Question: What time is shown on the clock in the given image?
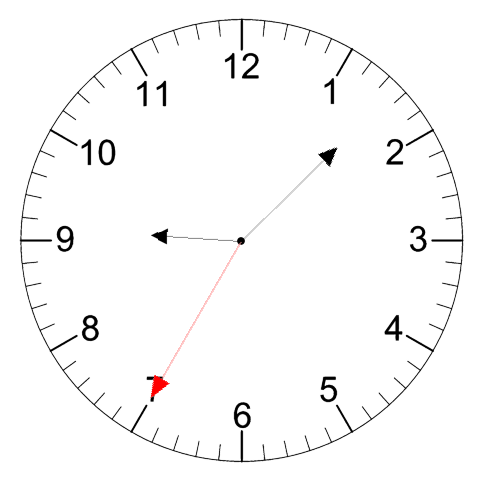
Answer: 09:07:35